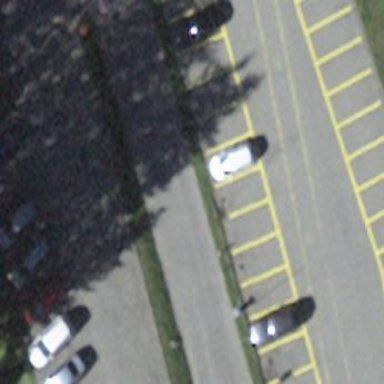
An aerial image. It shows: Parking area.